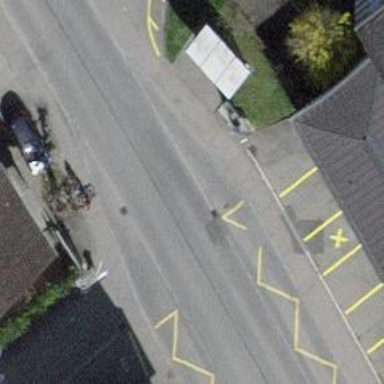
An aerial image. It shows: Public transport stop position.